【题型】解答题　【知识点】解析几何　【难度】easy
如图所示，\( A_1 \)、\( A_2 \) 分别为椭圆 \( \Gamma: \frac{x^2}{4} + \frac{y^2}{3} = 1 \) 的左、右顶点，直线 \( l \) 的方程为 \( x + 2y - 4 = 0 \)。过原点 \( O \) 作直线 \( l \) 的平行线与椭圆 \( \Gamma \) 交于 \( M \)、\( N \) 两点。

(1) 求证：直线 \( l \) 与椭圆 \( \Gamma \) 有且仅有一个公共点，并求该公共点的坐标；

(2) 记 (1) 中的公共点为 \( P \)，求证：\( P \)、\( M \)、\( A_1 \)、\( N \) 四个点在同一圆 \( C \) 上，并求圆 \( C \) 的一般方程。
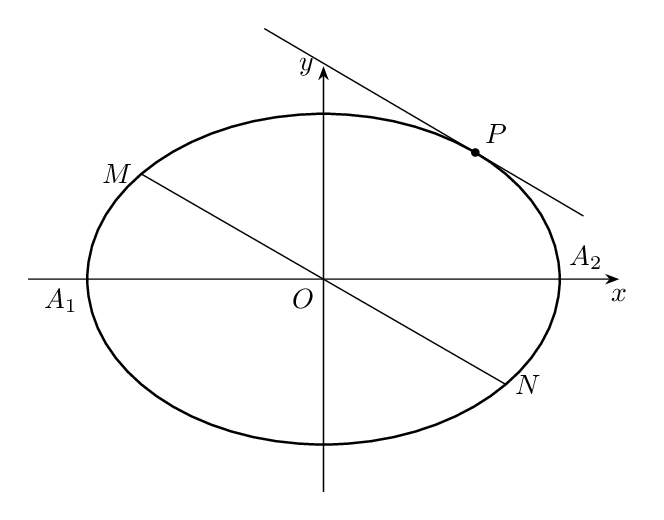
【解答】
【详解】
(1) 联立 \( \Gamma \) 与 \( l \) 的方程
\[
\begin{cases}
3x^2 + 4y^2 = 12 \\
x + 2y - 4 = 0
\end{cases}
\]
得 \( 4x^2 - 8x + 4 = 0 \)，该方程仅有一解 \( x = 1 \)。

故 \( \Gamma \) 与 \( l \) 有且仅有一个公共点 \( P\left(1,\frac{3}{2}\right) \)。

(2) 依题意，直线 \( MN \) 的方程为 \( y = -\frac{1}{2}x \)，

联立椭圆 \( 3x^2 + 4y^2 = 12 \) 可得 \( x^2 = 3 \)，即 \( x = \pm\sqrt{3} \)，

于是 \( M\left(-\sqrt{3},\frac{\sqrt{3}}{2}\right) \)，\( N\left(\sqrt{3},-\frac{\sqrt{3}}{2}\right) \)，\( P\left(1,\frac{3}{2}\right) \)，\( A_1(-2,0) \)。

设圆的方程为 \( x^2 + y^2 + Dx + Ey + F = 0 \)，代入 \( A_1 \)、\( P \)、\( M \)，可得：
\[
\begin{cases}
\frac{13}{4} + D + \frac{3}{2}E + F = 0 \\
4 - 2D + F = 0 \\
\frac{15}{4} - \sqrt{3}D + \frac{\sqrt{3}}{2}E + F = 0
\end{cases}
\quad \text{解得} \quad
\begin{cases}
D = \frac{1}{8} \\
E = \frac{1}{4} \\
F = -\frac{15}{4}
\end{cases}
\]
解得 \( D = \frac{1}{8} \)，\( E = \frac{1}{4} \)，\( F = -\frac{15}{4} \)，此时圆方程为 \( x^2 + y^2 + \frac{1}{8}x + \frac{1}{4}y - \frac{15}{4} = 0 \)，

将点 \( N\left(\sqrt{3},-\frac{\sqrt{3}}{2}\right) \) 代入上述方程，得 \( 3 + \frac{3}{4} + \frac{\sqrt{3}}{8} - \frac{\sqrt{3}}{8} - \frac{15}{4} = 0 \)，
所以点 \( N \) 也在此圆上，故 \( P \)、\( M \)、\( A_1 \)、\( N \) 四点共圆。